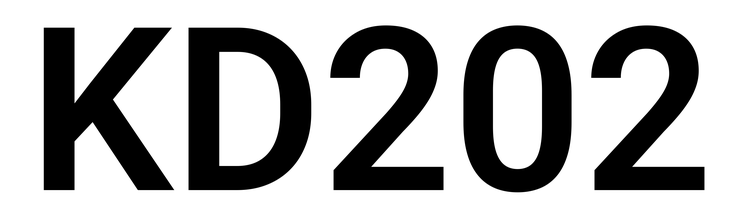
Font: Roboto_SemiBold